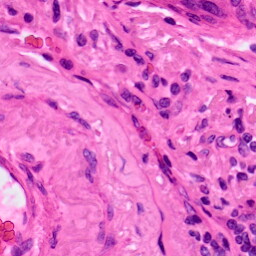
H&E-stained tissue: Lung